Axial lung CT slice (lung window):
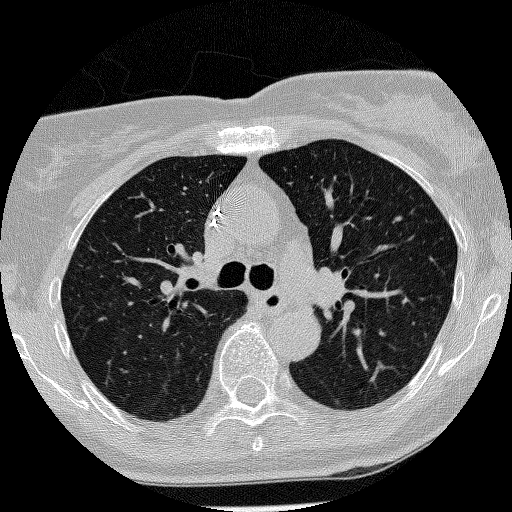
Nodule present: no